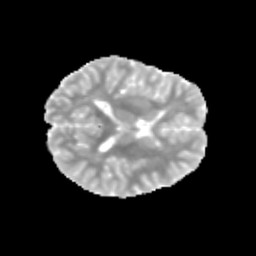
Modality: MD
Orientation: axial
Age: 12
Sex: female
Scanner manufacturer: siemens
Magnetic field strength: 3 T
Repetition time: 3.8 s
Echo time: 0.07 s